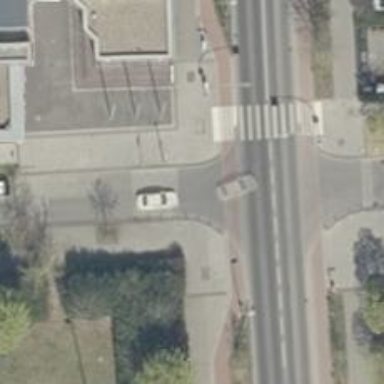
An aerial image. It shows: Unmarked road crossing.